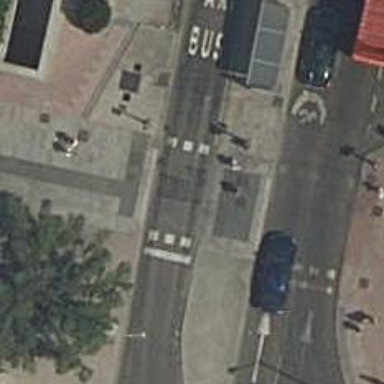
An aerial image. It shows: Crossing with traffic signals.